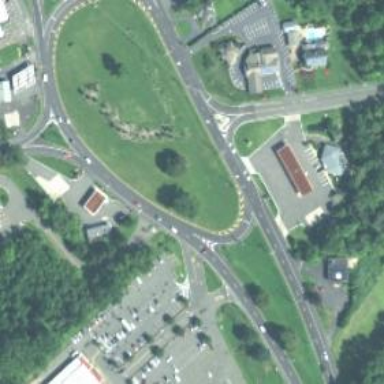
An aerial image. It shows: Primary highway leading to circular junction.